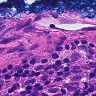
Metastatic tissue present: no